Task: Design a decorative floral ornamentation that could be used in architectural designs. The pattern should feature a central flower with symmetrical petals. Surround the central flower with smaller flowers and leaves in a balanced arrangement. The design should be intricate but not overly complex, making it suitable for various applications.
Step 581:
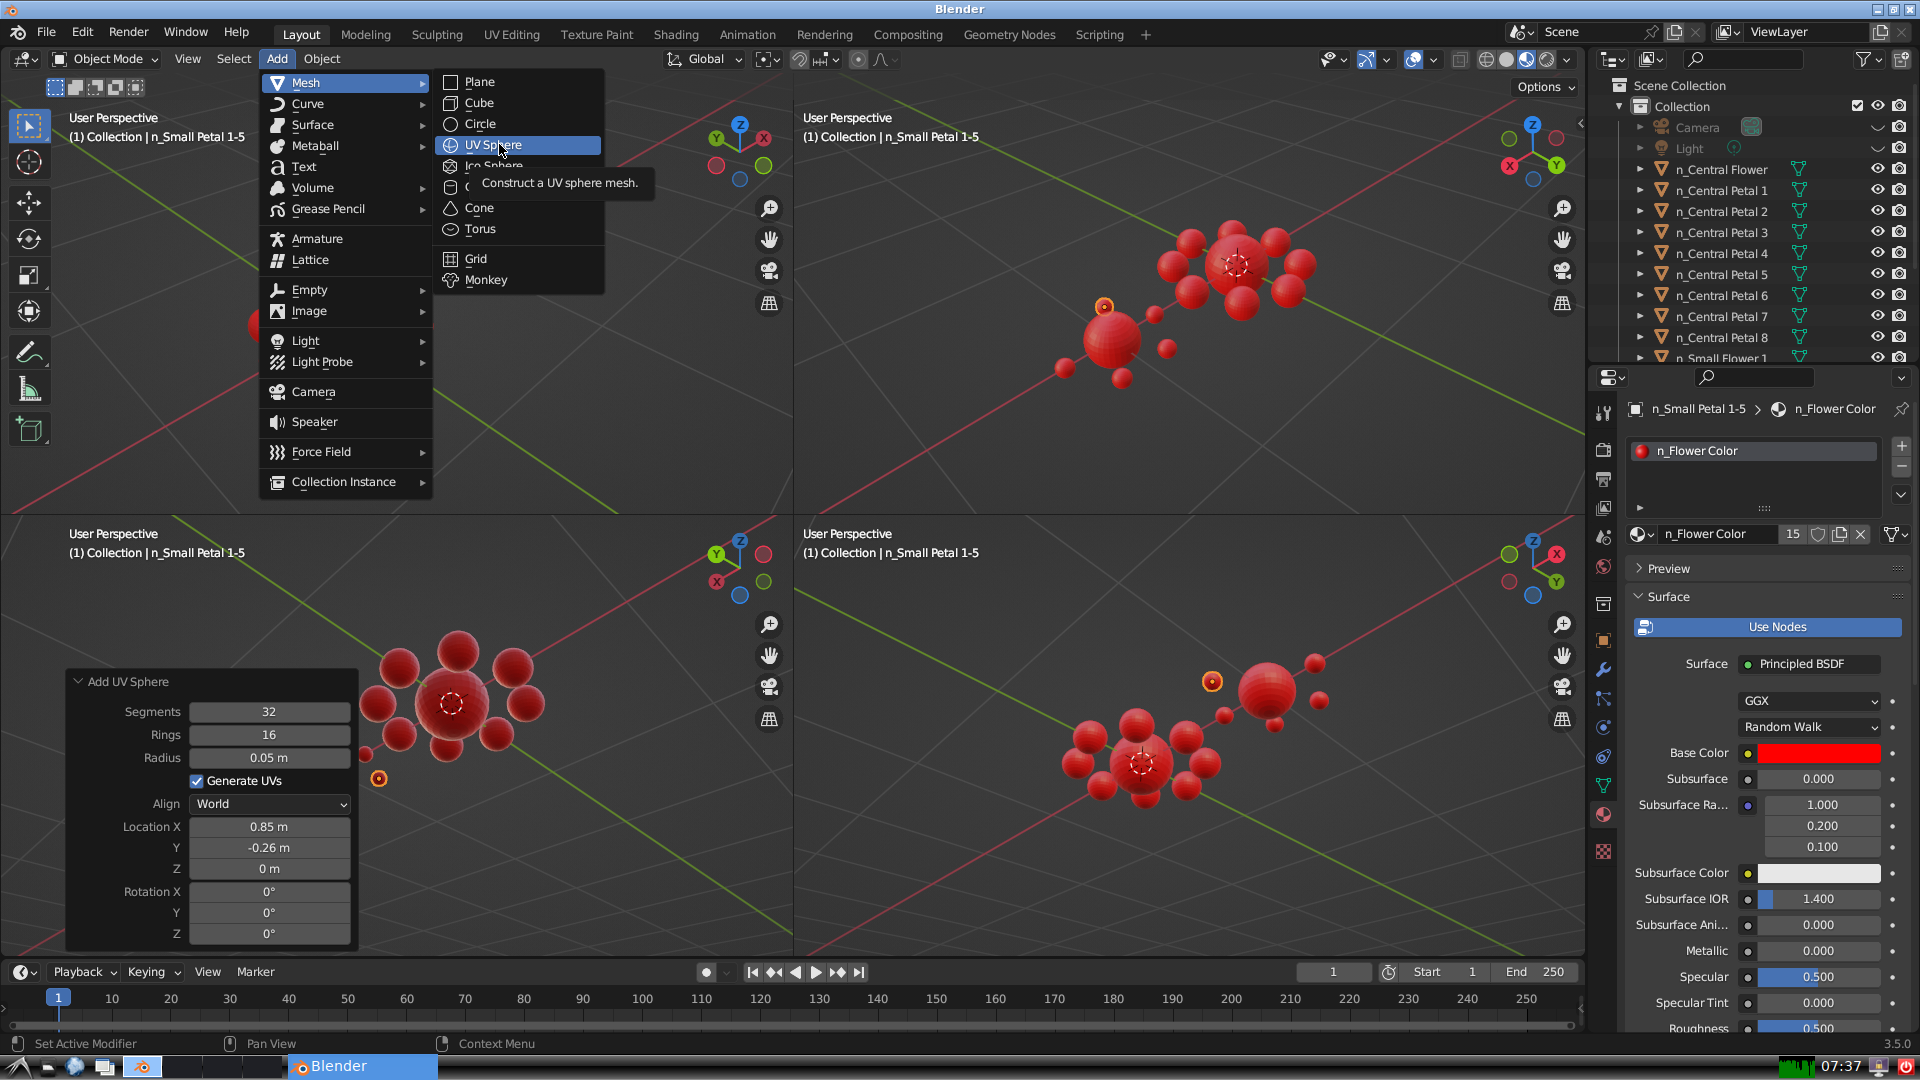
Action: click: no